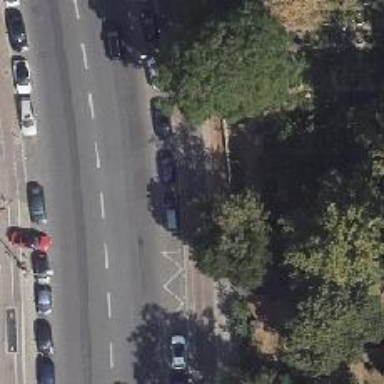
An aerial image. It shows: Cycle track alongside the road with kerb and parking lane on the left side.